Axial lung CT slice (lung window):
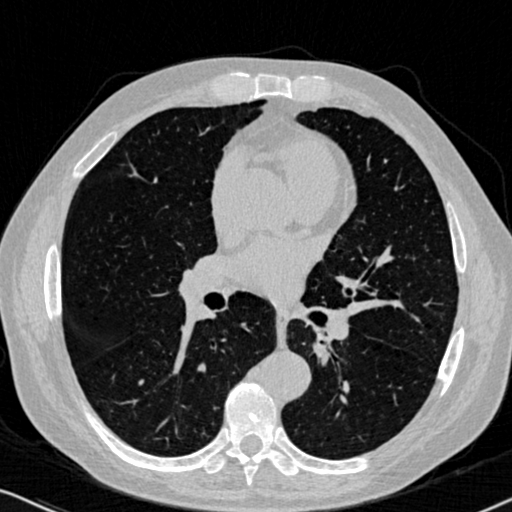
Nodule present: no